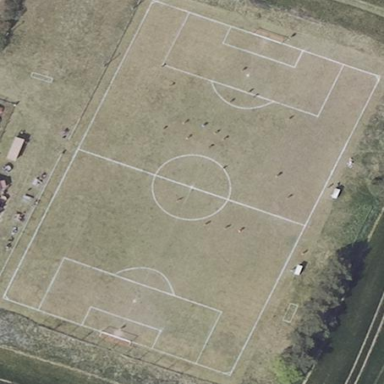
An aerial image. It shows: Soccer pitch for outdoor sports and leisure activities.